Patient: sex F, age 59
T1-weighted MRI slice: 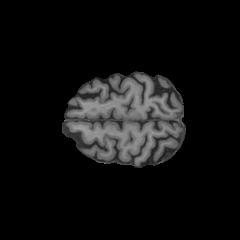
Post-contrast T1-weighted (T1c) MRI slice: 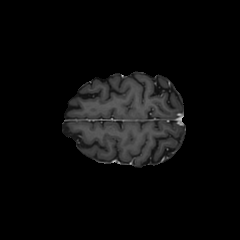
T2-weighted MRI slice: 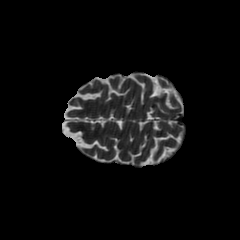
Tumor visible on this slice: no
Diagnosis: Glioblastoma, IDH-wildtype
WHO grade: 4